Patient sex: F
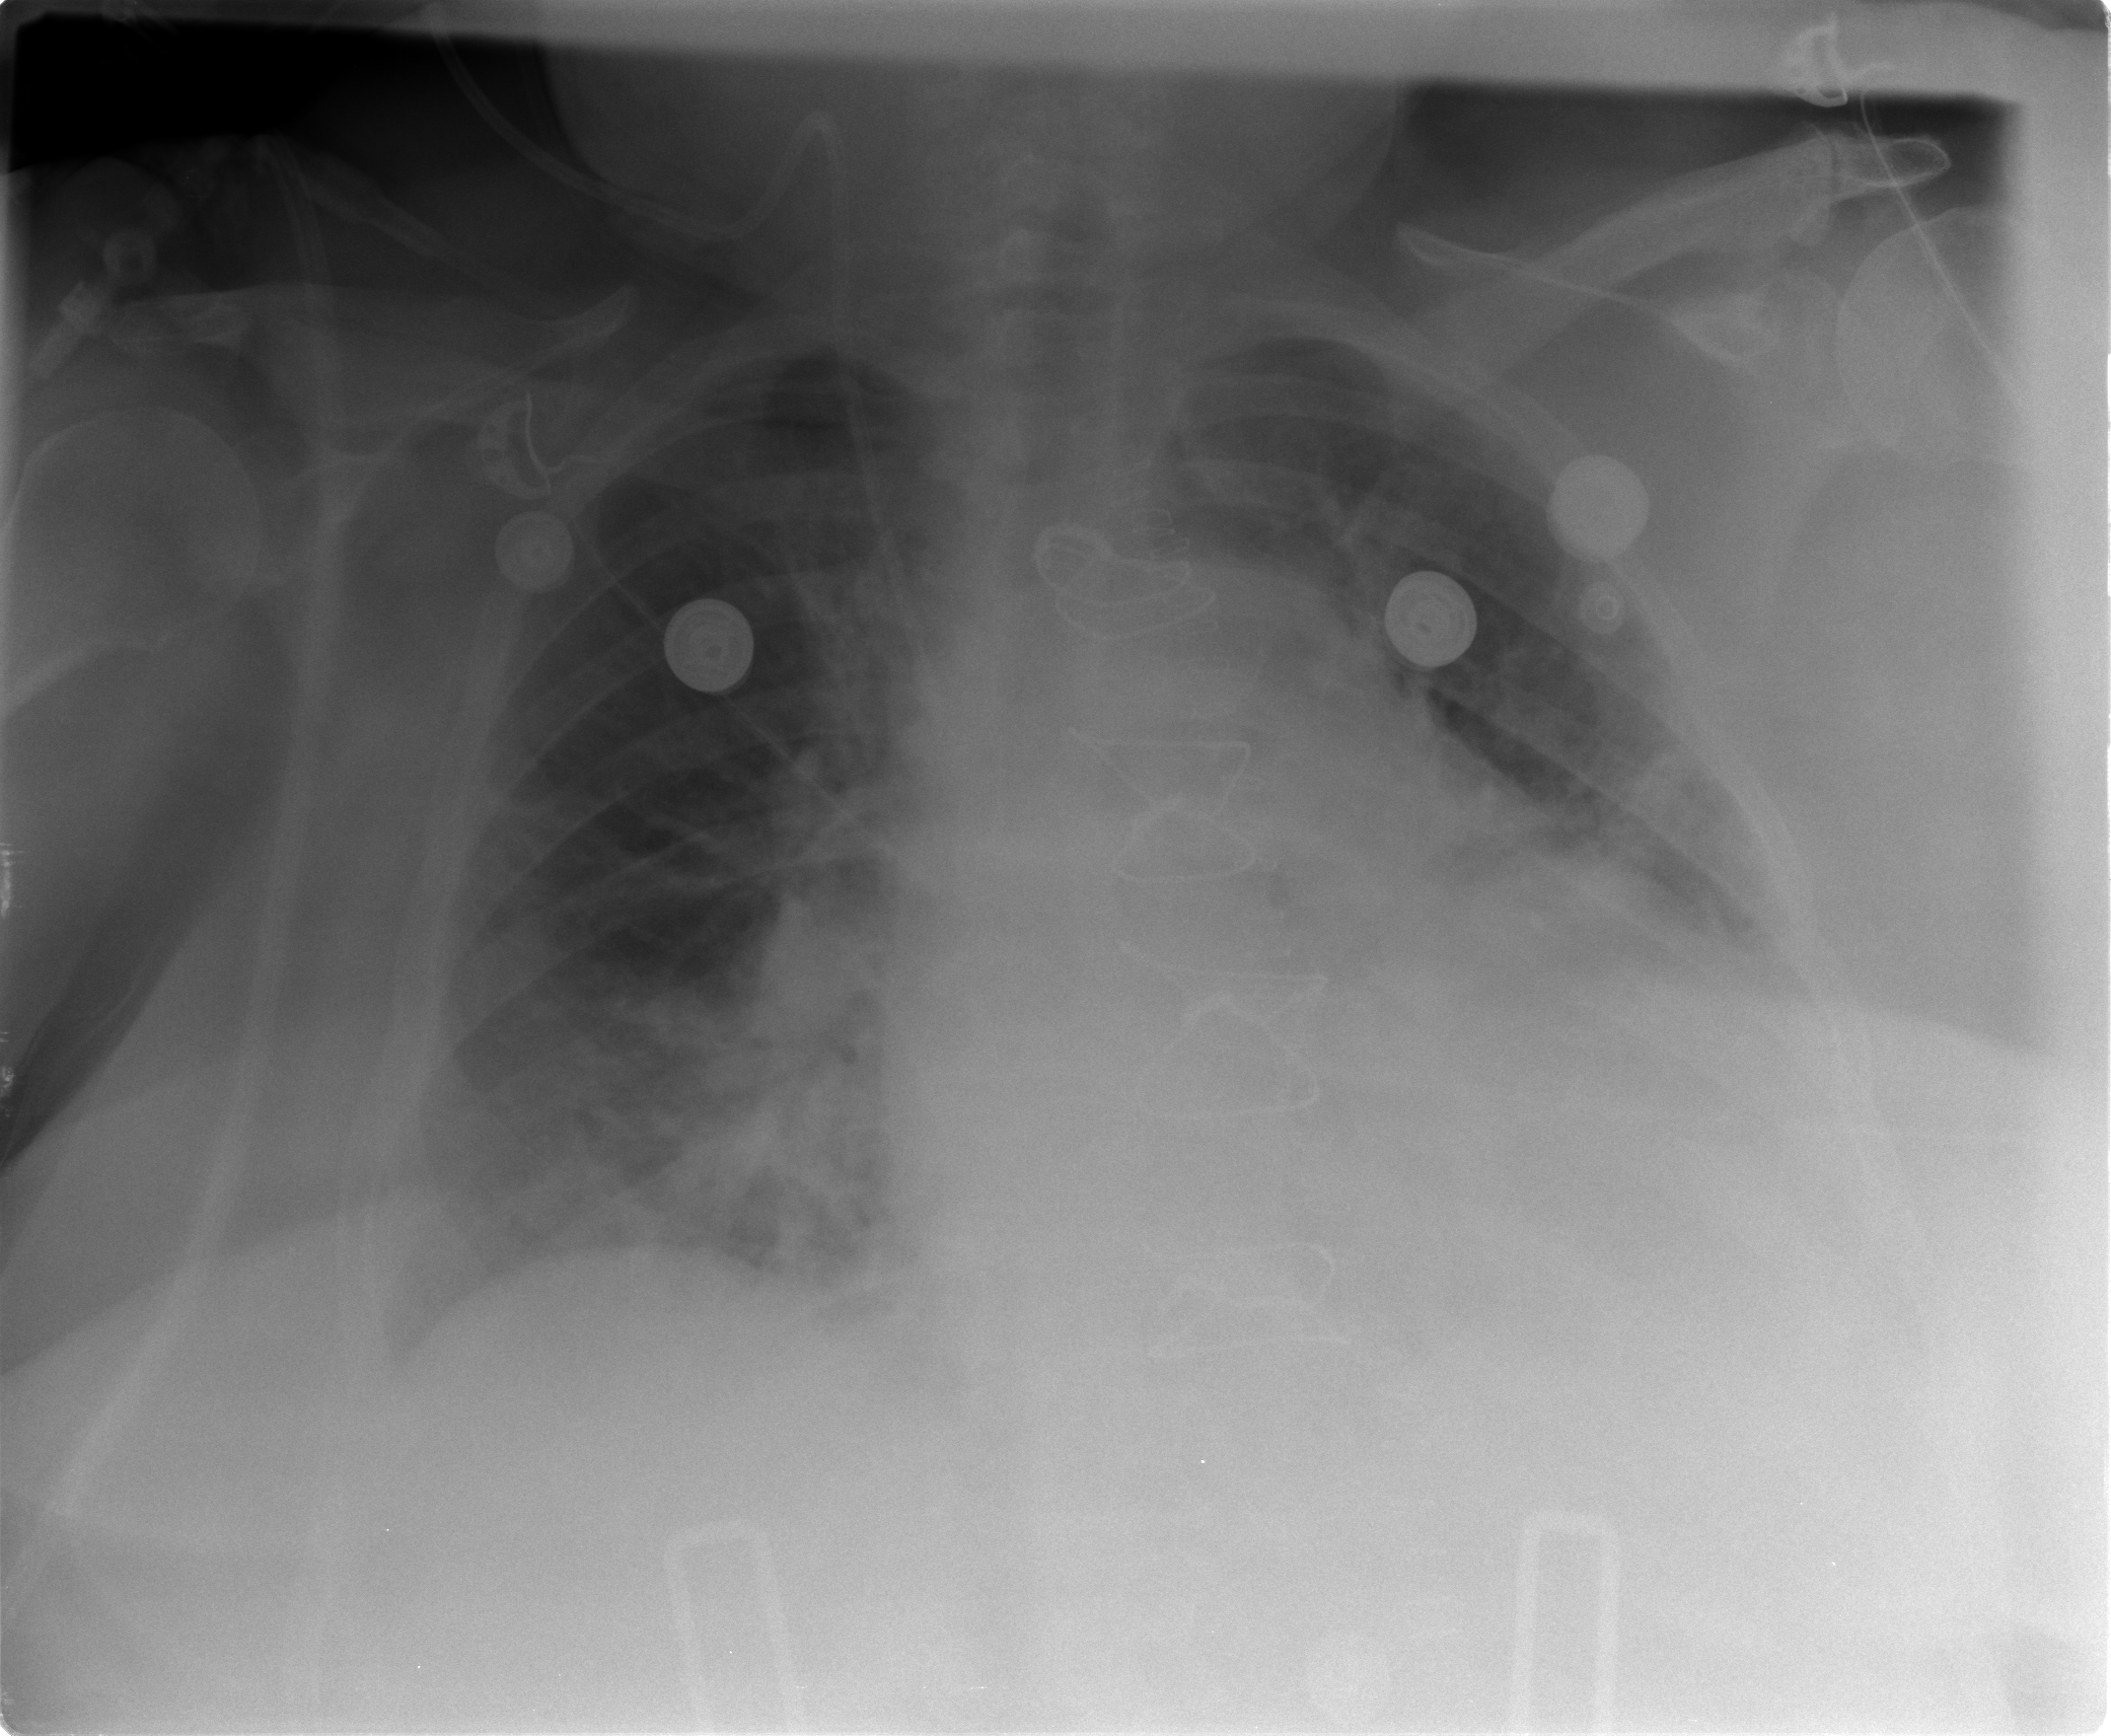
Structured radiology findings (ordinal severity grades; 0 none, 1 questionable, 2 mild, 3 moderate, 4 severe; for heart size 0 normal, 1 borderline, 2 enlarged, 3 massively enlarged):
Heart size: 2
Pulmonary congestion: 3
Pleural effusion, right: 0
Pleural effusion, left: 2
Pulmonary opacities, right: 0
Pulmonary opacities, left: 0
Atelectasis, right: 2
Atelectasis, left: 2